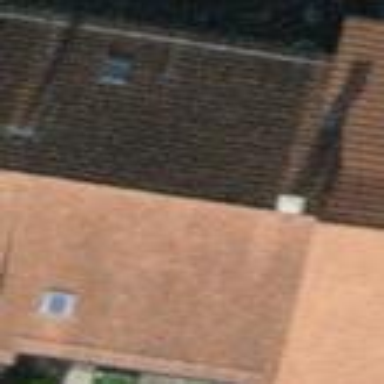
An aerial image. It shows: House with tiled roof.